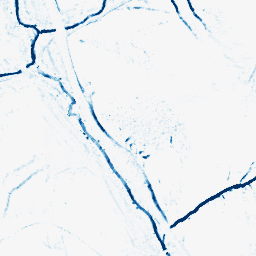
Category: morphological
Decomposition family: morphological_diamond
Decomposition parameters: operation: closing
radius: 3
Upsampling method: sinc_blackman
Upsampling parameters: scale: 4
kernel_size: 16
Upsampling scale: 4